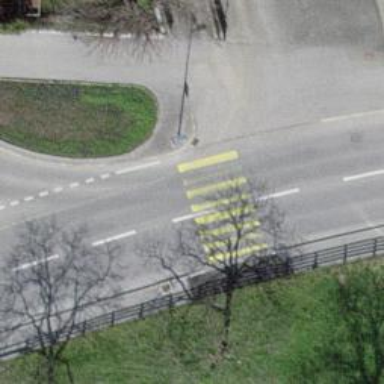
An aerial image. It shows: Marked road crossing.